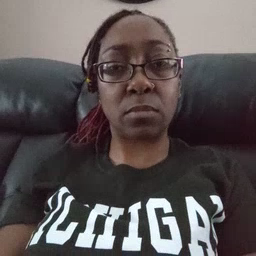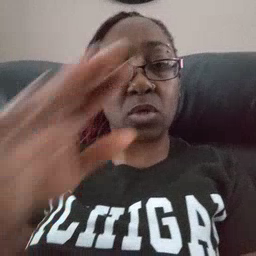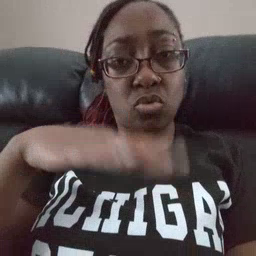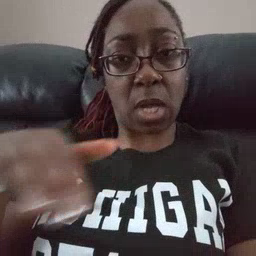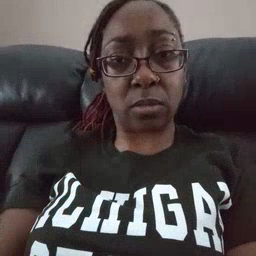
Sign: child